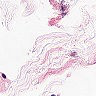
Metastatic tissue present: no